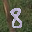
Label: 8